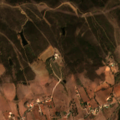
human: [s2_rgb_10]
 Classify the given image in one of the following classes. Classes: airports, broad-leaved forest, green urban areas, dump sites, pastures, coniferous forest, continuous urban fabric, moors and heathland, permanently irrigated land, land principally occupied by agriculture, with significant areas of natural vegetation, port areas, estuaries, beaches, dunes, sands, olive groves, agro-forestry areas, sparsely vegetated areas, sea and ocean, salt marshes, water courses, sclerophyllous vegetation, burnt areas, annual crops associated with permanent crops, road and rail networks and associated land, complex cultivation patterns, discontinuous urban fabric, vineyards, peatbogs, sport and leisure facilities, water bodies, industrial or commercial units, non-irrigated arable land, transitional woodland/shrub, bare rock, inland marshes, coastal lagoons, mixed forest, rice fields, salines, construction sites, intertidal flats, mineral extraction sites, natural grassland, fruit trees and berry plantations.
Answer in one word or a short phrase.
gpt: non-irrigated arable land, complex cultivation patterns, sclerophyllous vegetation, transitional woodland/shrub